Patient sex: M
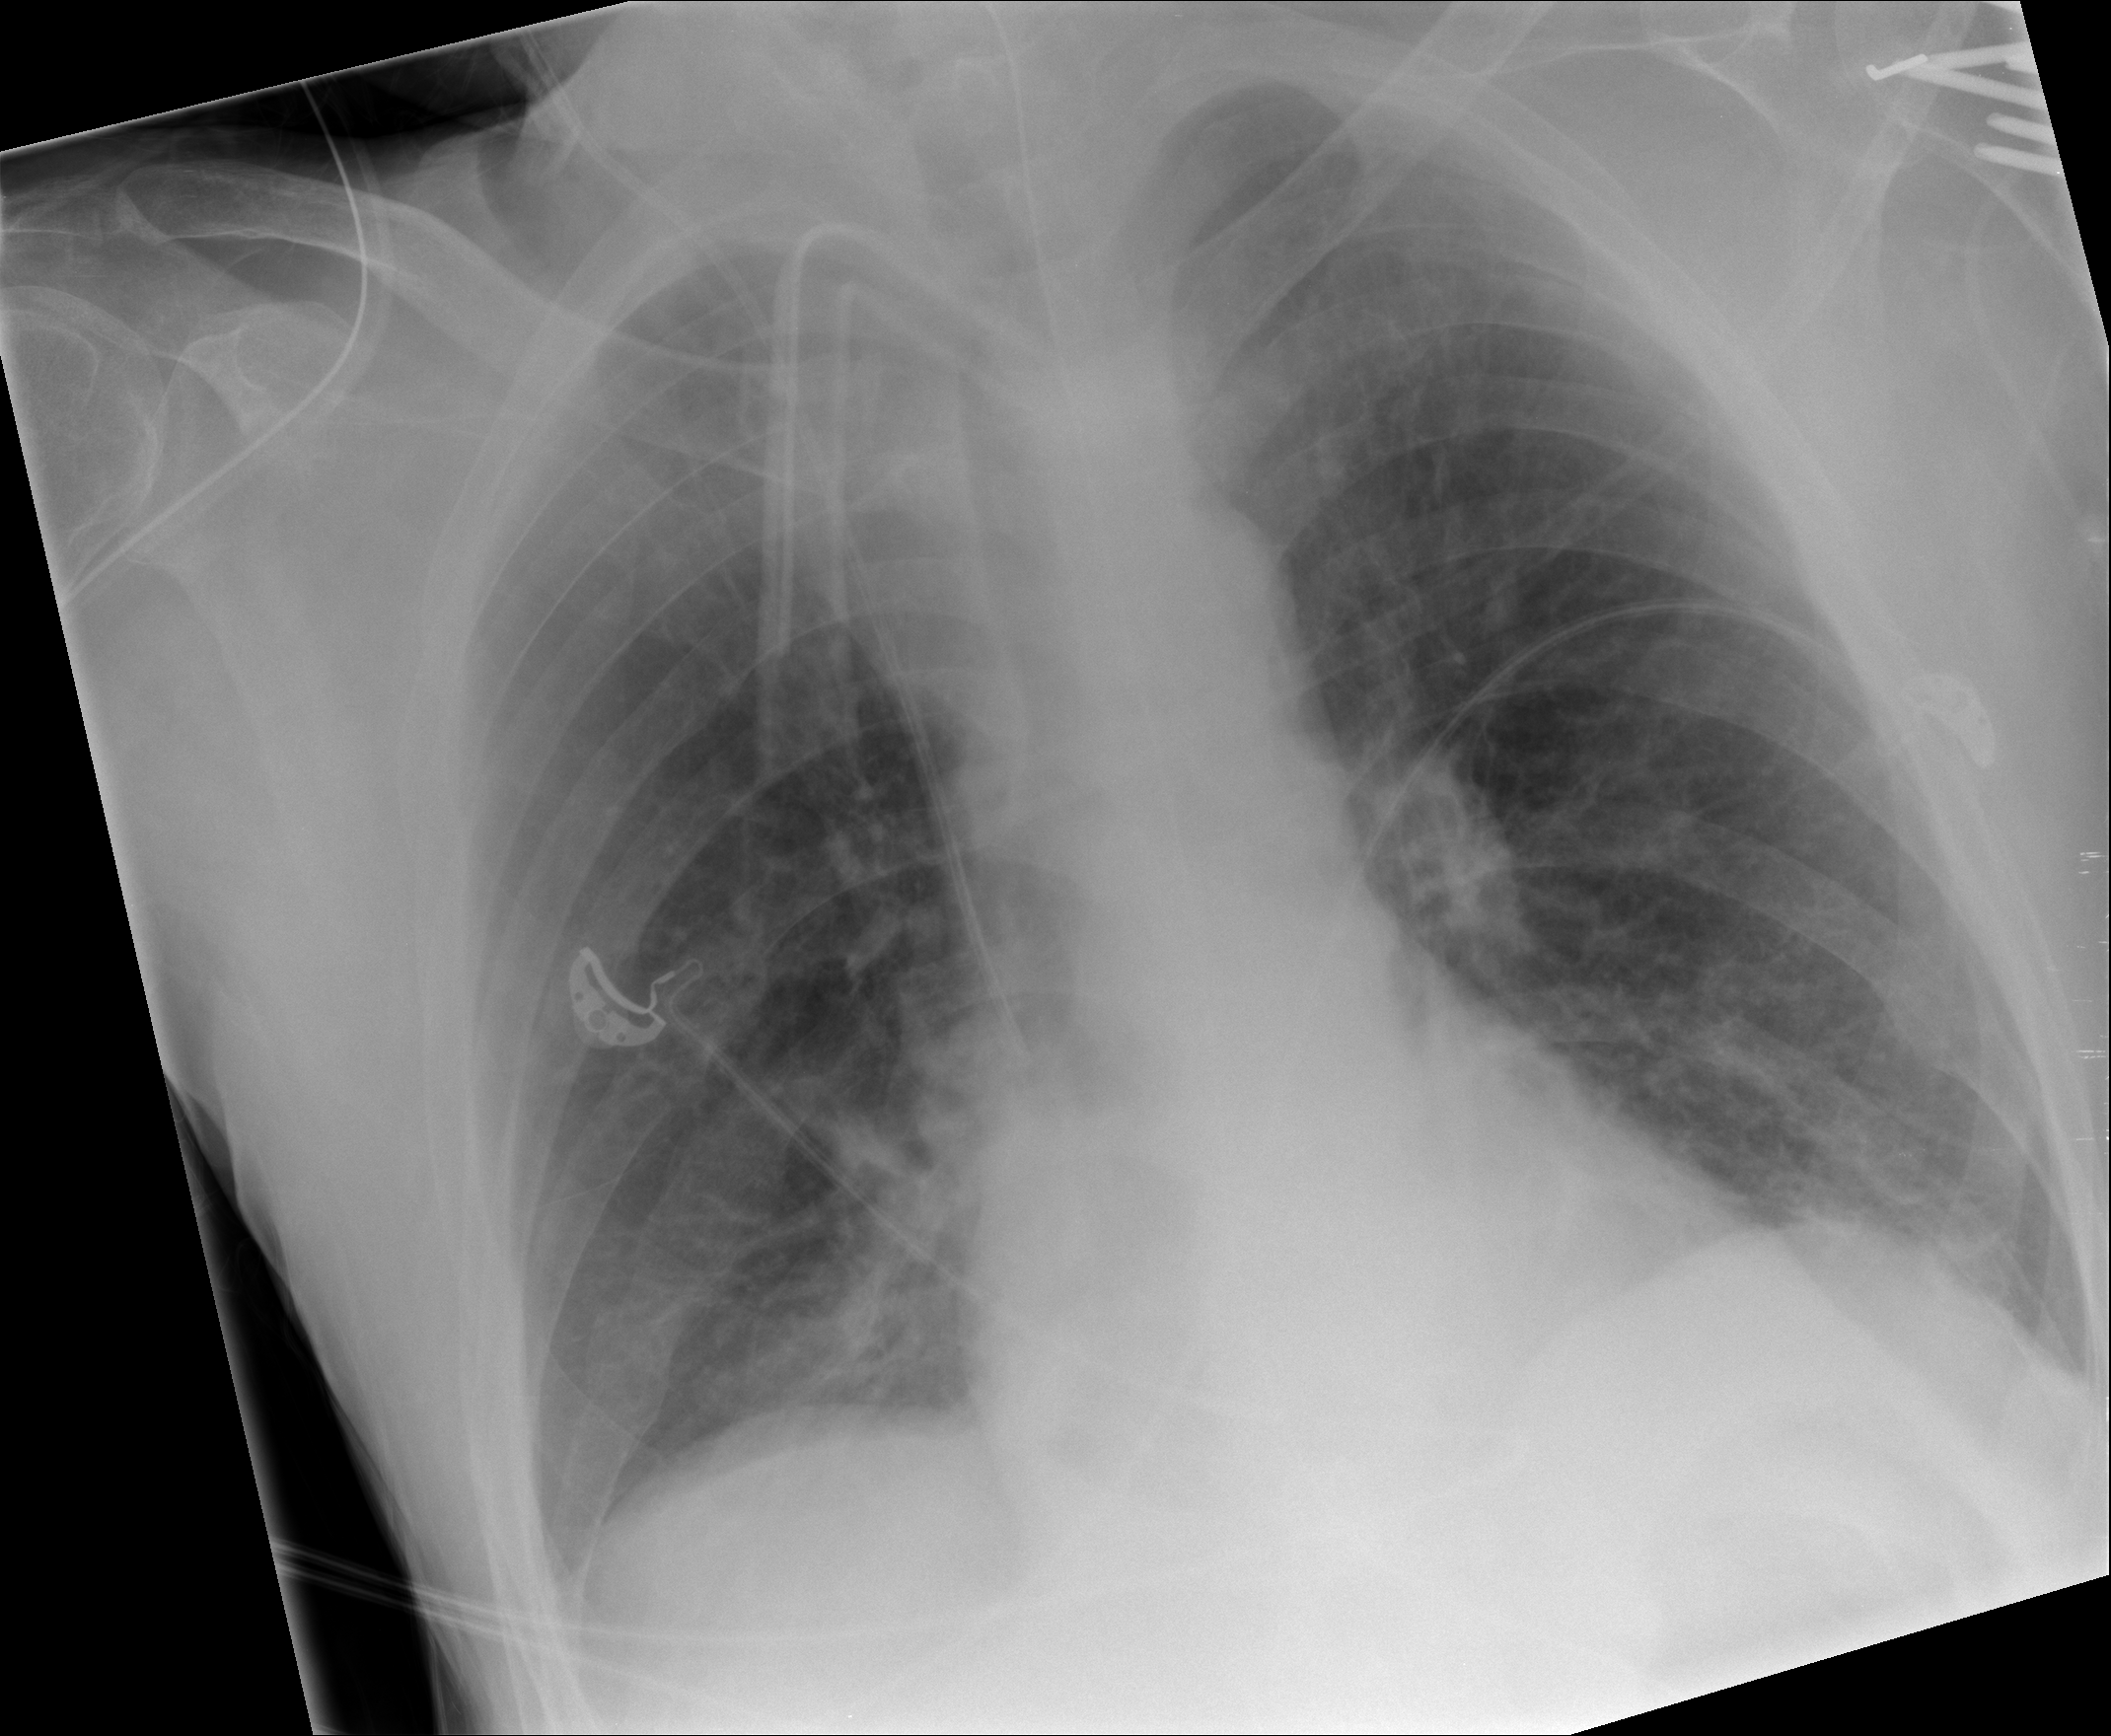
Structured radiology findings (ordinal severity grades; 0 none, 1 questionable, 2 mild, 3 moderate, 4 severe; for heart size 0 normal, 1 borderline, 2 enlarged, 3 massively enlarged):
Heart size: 0
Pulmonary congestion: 0
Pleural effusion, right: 0
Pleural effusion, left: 0
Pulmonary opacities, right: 0
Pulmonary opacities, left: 0
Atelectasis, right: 1
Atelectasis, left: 2